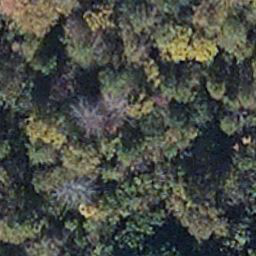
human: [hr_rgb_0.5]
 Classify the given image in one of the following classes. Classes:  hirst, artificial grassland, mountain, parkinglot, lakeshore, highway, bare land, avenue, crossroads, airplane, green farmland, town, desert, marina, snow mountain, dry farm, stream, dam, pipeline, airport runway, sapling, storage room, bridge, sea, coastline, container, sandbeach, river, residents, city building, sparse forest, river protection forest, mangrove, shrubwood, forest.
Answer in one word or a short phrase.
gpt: mangrove